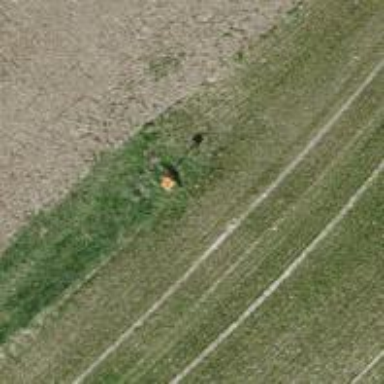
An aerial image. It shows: Pole supporting roof covering pipeline marker.